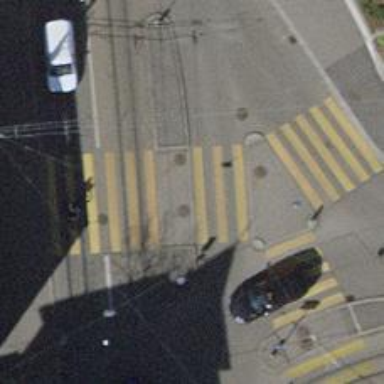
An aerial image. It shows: Kerb barrier.